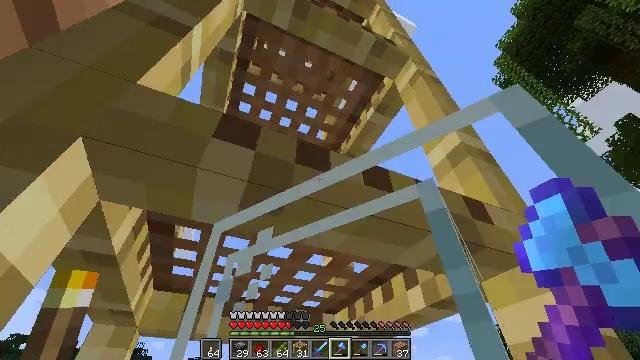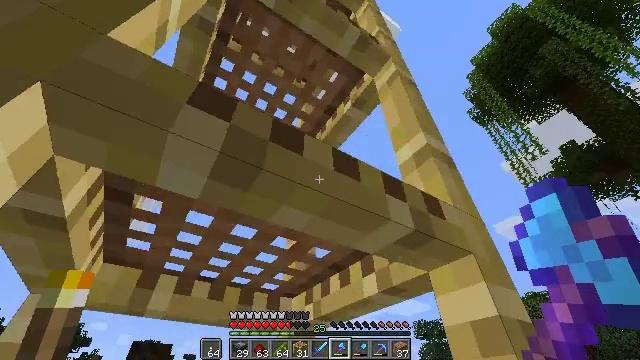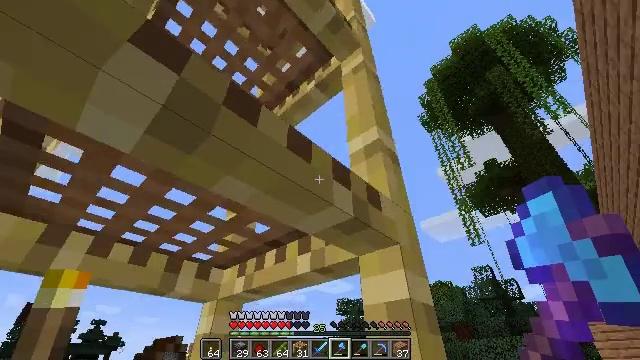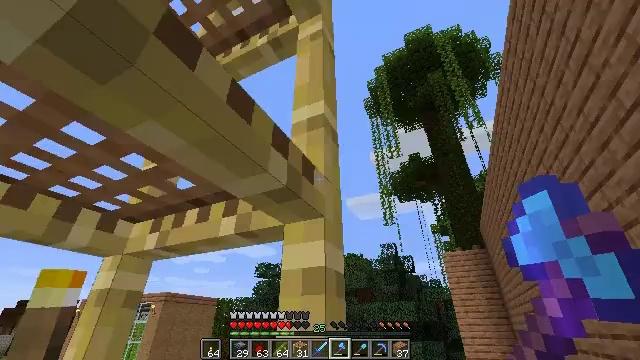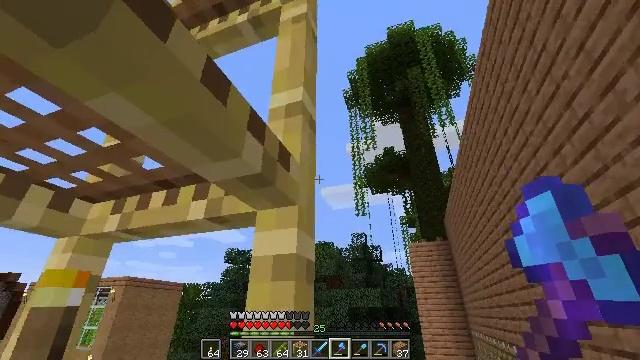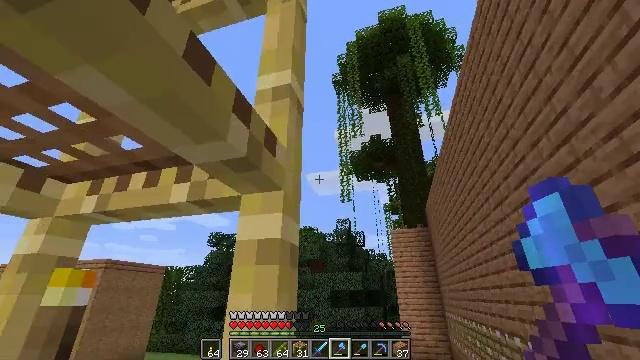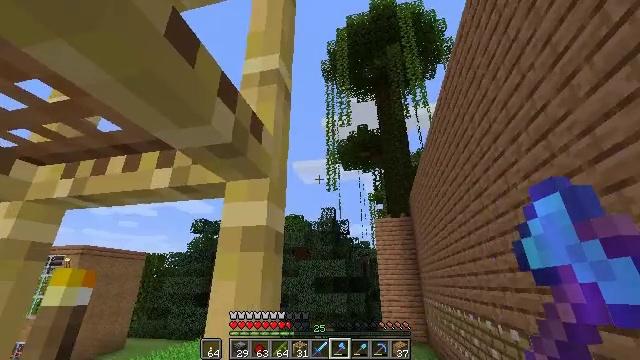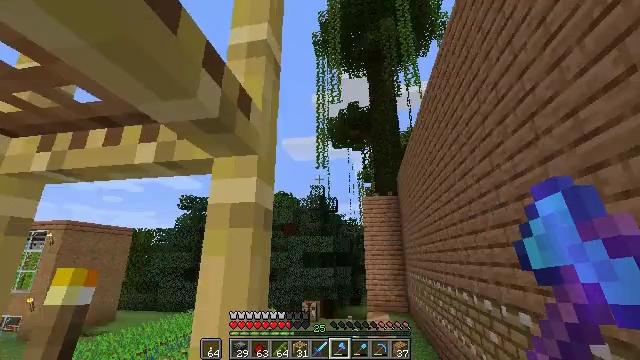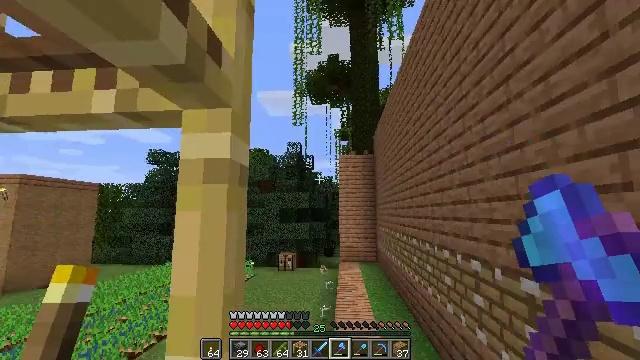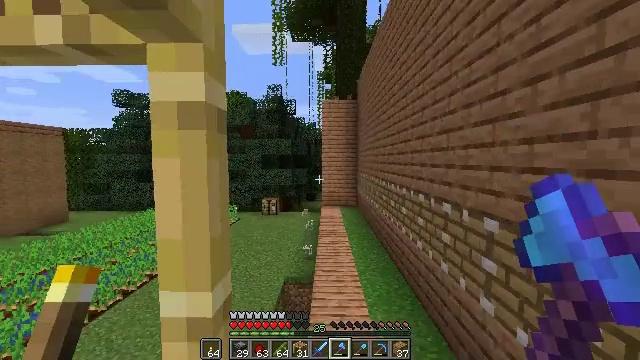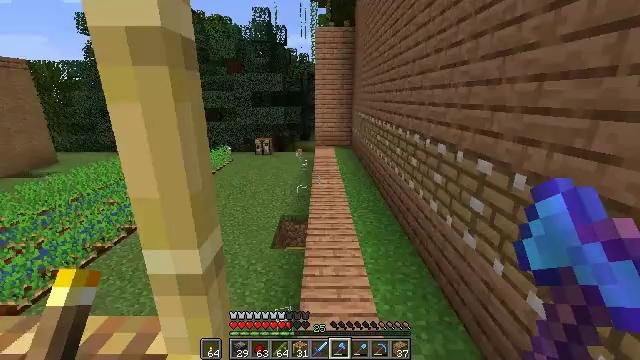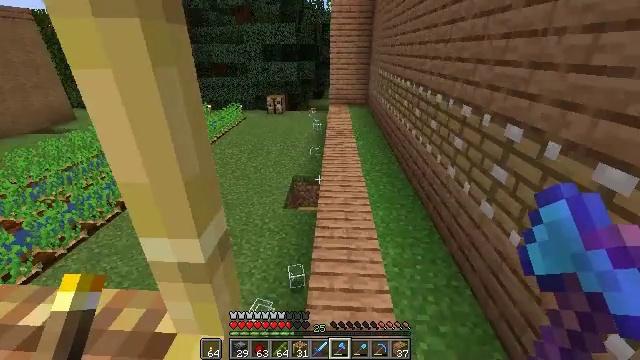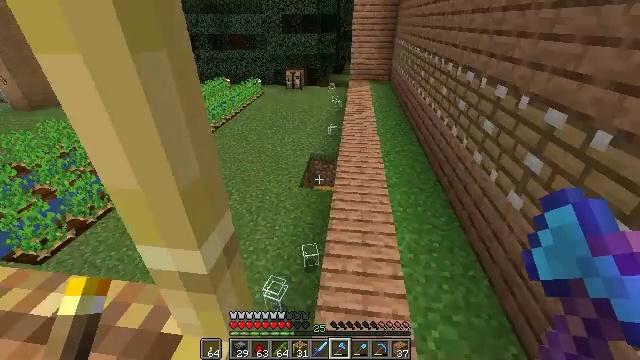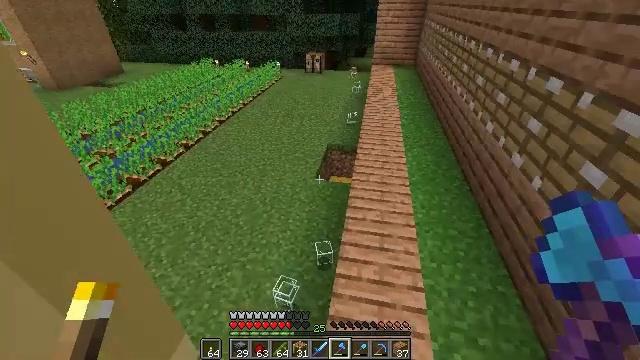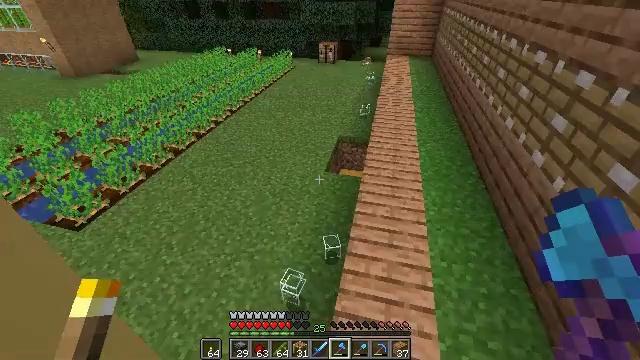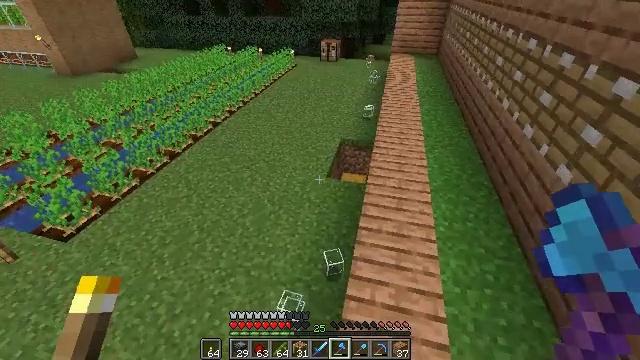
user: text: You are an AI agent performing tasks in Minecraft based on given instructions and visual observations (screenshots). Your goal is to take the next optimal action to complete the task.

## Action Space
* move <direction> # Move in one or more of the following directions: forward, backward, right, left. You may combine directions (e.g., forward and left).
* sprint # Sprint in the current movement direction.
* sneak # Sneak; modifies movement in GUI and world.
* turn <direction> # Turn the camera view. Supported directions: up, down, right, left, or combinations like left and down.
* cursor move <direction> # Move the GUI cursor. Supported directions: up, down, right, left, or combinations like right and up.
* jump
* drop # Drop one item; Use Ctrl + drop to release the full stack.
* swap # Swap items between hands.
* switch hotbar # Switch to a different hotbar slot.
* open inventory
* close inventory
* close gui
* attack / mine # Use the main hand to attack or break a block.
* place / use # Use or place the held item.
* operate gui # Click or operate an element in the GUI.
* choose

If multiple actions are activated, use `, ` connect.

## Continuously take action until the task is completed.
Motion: motion action
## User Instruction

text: Remove redstone wire from your setup.
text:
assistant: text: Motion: turn right and down, jump
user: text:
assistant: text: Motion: turn right and down
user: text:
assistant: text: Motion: turn right and down
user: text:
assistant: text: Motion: turn right and down
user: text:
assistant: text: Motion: turn right and down
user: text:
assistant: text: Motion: turn right and down
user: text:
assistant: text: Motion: turn right and down
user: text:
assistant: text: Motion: turn right and down
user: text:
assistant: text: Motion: turn right and down
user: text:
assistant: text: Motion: move forward, turn right and down
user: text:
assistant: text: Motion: move forward, turn left and down
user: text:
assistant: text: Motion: move forward, turn left and down
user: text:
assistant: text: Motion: move forward, turn left and down
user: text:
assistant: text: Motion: move forward, turn left and down
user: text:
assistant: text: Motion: move forward
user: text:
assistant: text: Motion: move forward
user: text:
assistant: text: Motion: move forward, sprint
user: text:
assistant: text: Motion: move forward, sprint
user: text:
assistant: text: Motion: move forward, sprint
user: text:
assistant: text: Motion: move forward
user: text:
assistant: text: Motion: move forward
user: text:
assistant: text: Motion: move forward, sprint, turn down
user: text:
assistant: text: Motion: move forward, sprint
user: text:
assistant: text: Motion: move forward, sprint
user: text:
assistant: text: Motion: move forward, turn right and down
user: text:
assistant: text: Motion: move forward, turn right
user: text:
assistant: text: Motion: move forward, turn right
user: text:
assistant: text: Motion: move forward, sprint, turn right
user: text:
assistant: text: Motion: move forward, sprint, turn right
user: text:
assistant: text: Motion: move forward, sprint, turn right